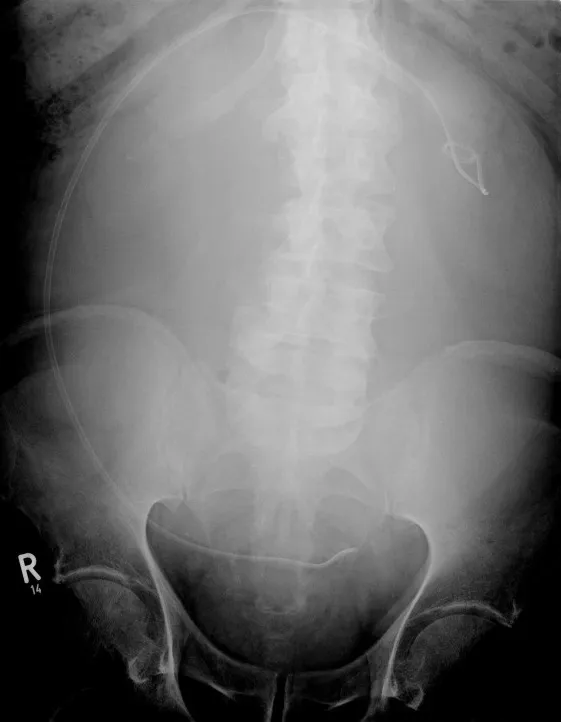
Radiograph after ureter stent insertion.
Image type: radiology (x_ray)